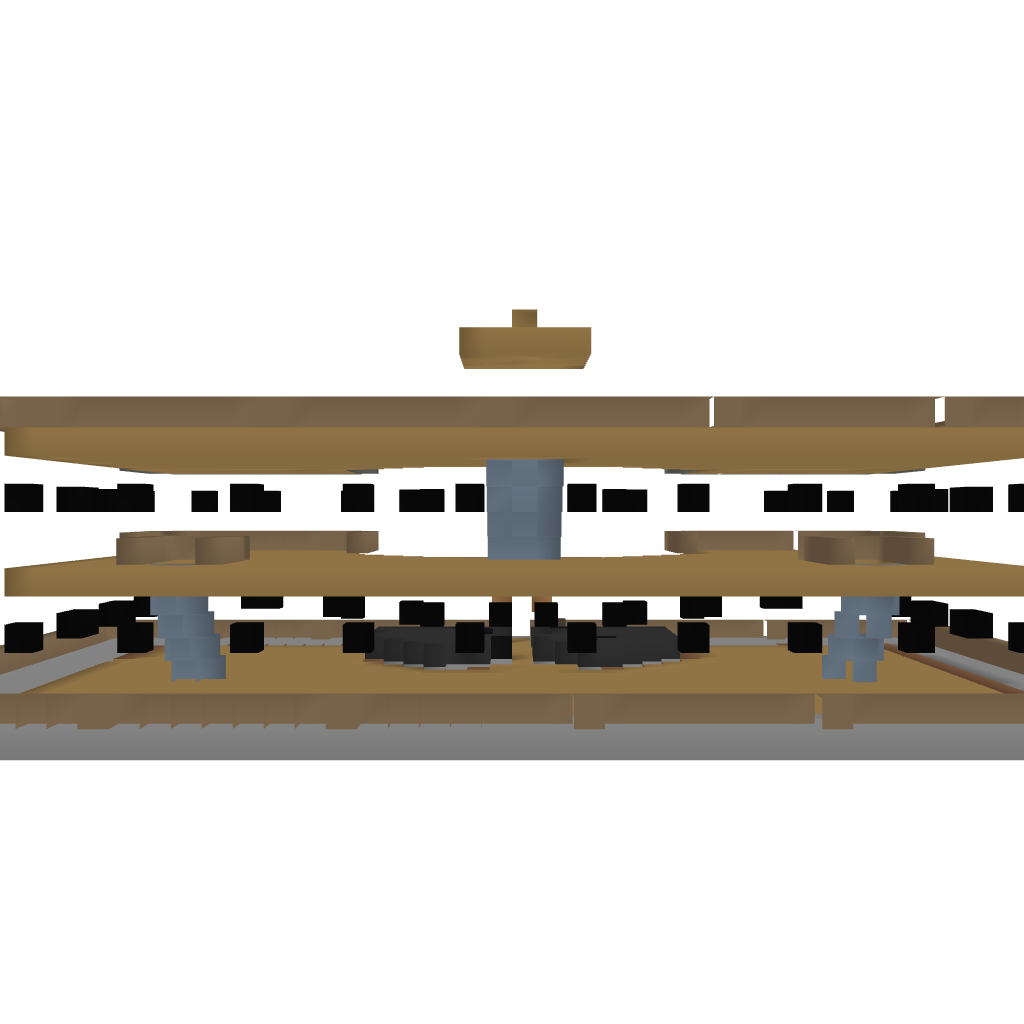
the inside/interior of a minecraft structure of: Mansion of Wood